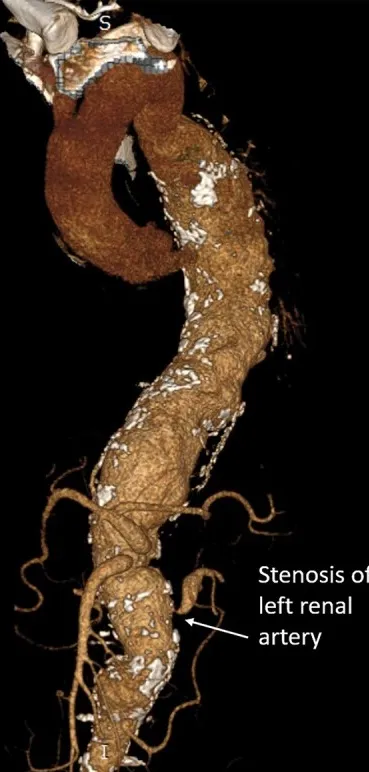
3D reconstructed images show a thoracoabdominal aortic aneurysm extending from the distal to the left subclavian artery up to the infrarenal aorta.
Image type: radiology (ct)